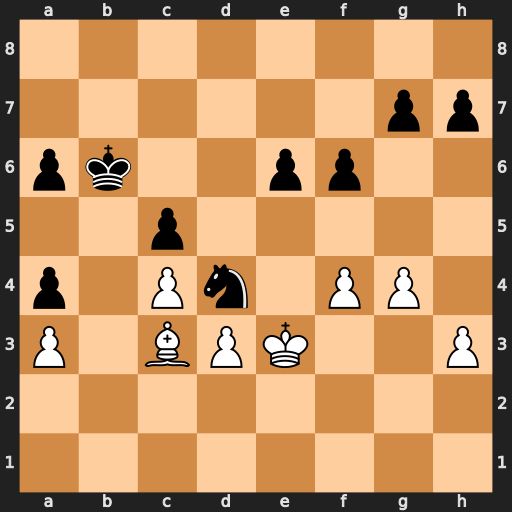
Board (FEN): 8/6pp/pk2pp2/2p5/p1Pn1PP1/P1BPK2P/8/8
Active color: w
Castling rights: -
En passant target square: -
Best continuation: Bxd4 cxd4+ Kxd4